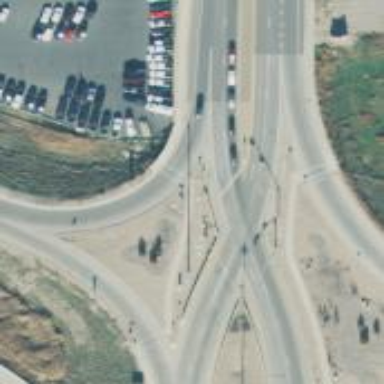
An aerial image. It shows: Motorway link at Diverging Diamond Interchange (DDI) junction.